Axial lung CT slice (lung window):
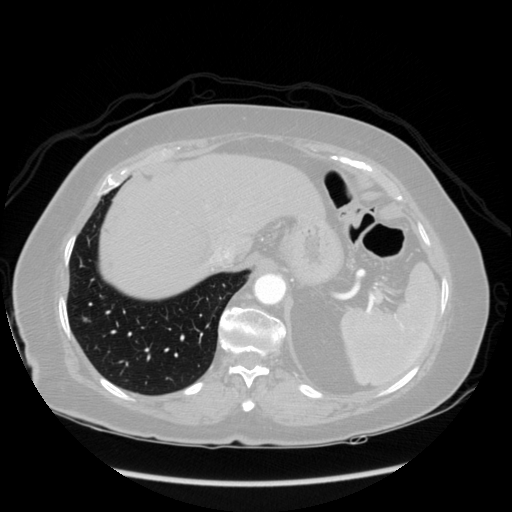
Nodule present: yes
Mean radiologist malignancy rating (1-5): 3